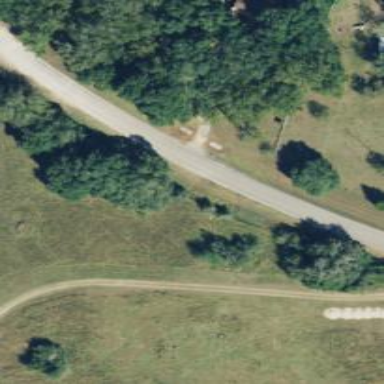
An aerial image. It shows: Secondary road.